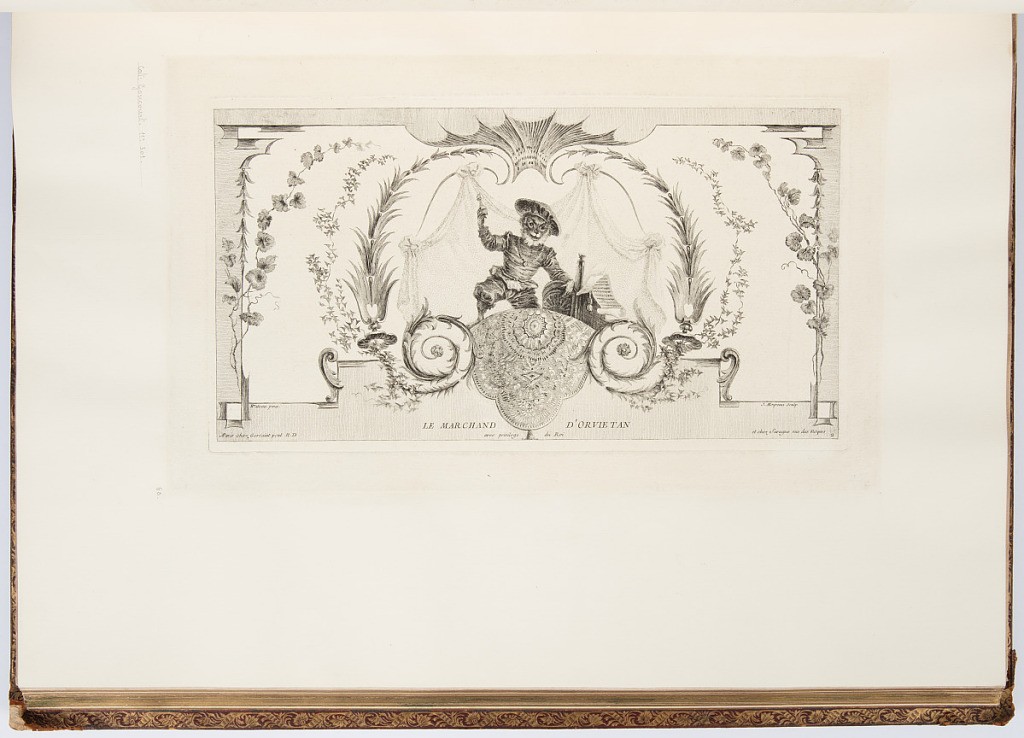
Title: LE MARCHAND D'ORVIETAN
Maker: Antoine Watteau, French, 1684–1721
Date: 1723-1735
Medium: Etching on laid paper
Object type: Bound print
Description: Vignette of a monkey holding up a glass vial (singerie) of snake oil (orvietan, a sort of fake medicine). This scene is set within a frame comprised of flowers, scrolls, drapery and batwing. The plate is signed.